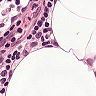
Metastatic tissue present: no